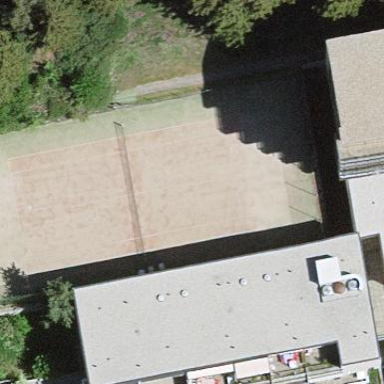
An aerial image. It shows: Tennis court in leisure pitch.